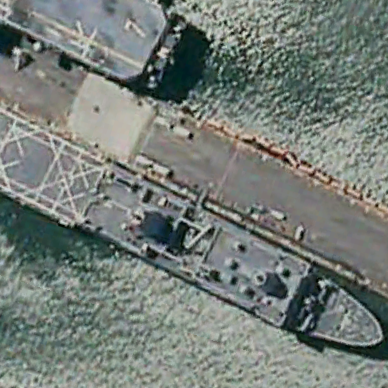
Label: San_Antonio-class_transport_dock